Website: home-depot
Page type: delivery-shipping
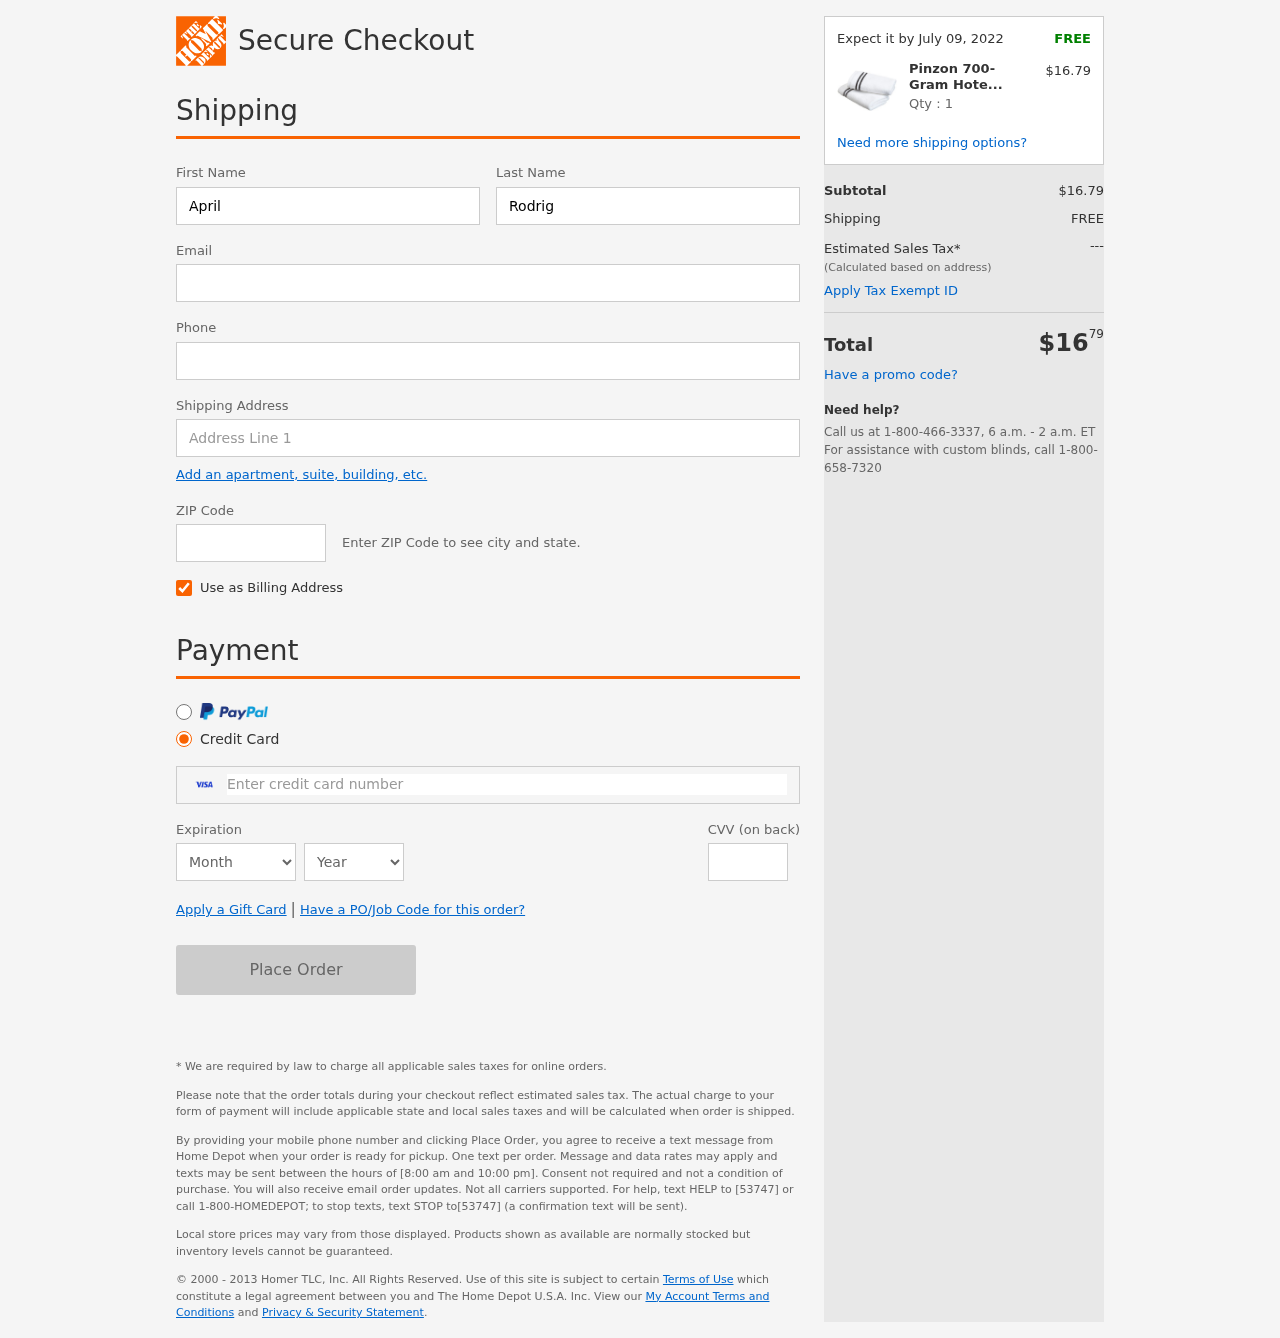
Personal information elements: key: PII_CARD_CVV
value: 780
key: PII_CARD_EXPIRY_MONTH
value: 02
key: PII_CARD_EXPIRY_YEAR
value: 26
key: PII_CARD_NUMBER
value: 4093 3634 5683 4326
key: PII_EMAIL
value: aprilrodriguez@gmail.com
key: PII_FIRSTNAME
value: April
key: PII_LASTNAME
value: Rodriguez
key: PII_PHONE
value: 9006456293
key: PII_POSTCODE
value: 90335
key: PII_STREET
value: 1492 Moses Mountains
Product elements: key: PRODUCT1_NAME
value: Pinzon 700-Gram Hotel Stitch Washcloth 2-Pack, Black
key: PRODUCT1_PRICE
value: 16.79
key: PRODUCT1_QUANTITY
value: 1
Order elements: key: ORDER_DELIVERY_DATE
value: Expect it by July 09, 2022
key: ORDER_SUBTOTAL
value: $16.79
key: ORDER_SHIPPING_COST
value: FREE
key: ORDER_TOTAL
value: $1679